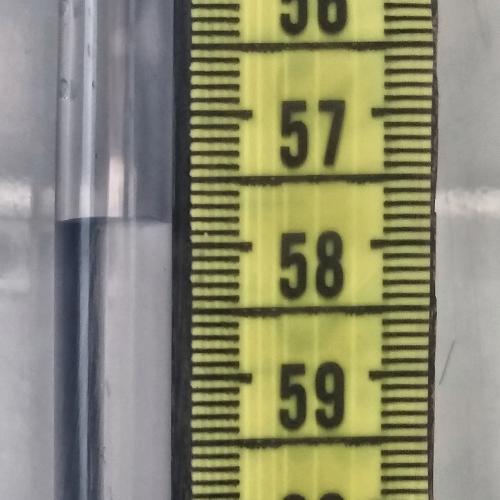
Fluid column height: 57.8 cm